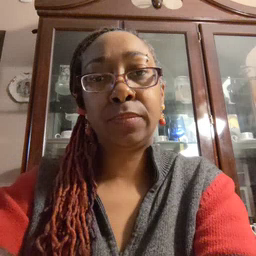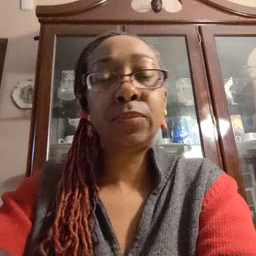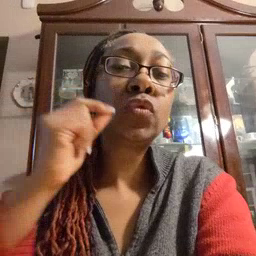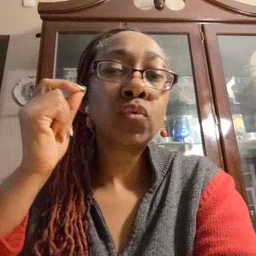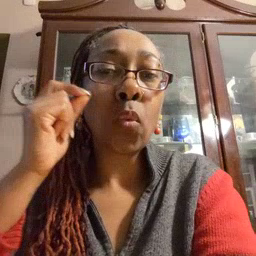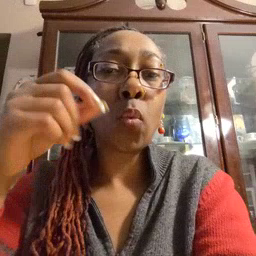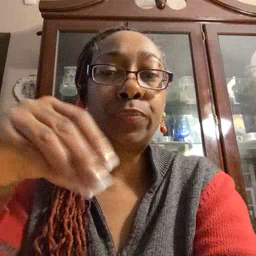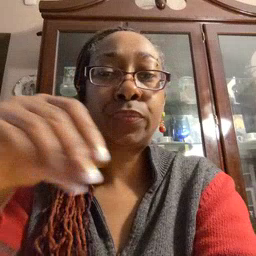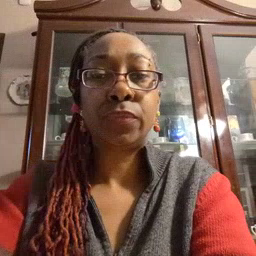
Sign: store